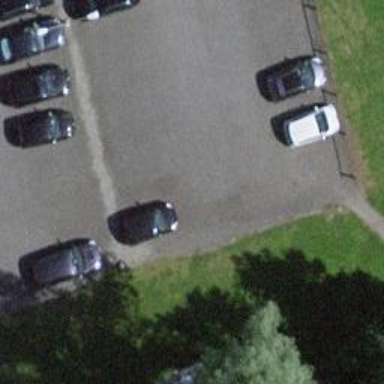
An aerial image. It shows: Road serving as parking aisle.